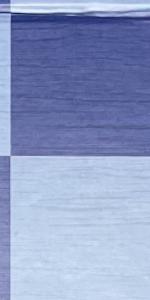
Label: Empty